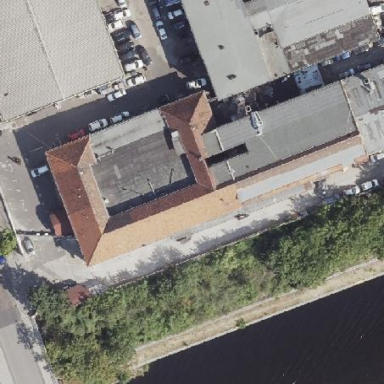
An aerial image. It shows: Commercial building.